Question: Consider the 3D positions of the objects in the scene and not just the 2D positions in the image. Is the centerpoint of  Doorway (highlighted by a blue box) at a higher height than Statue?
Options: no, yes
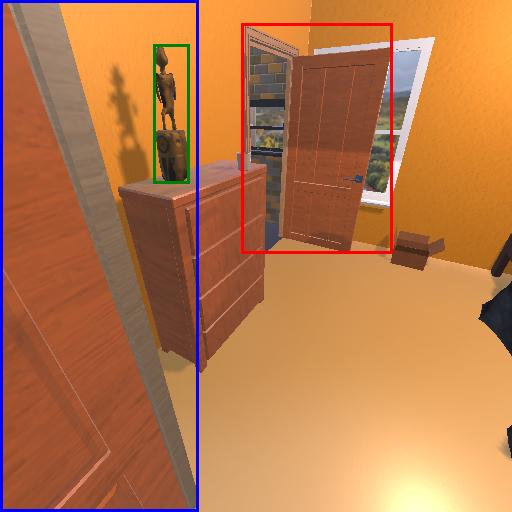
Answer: no